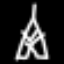
Label: The Eiffel Tower